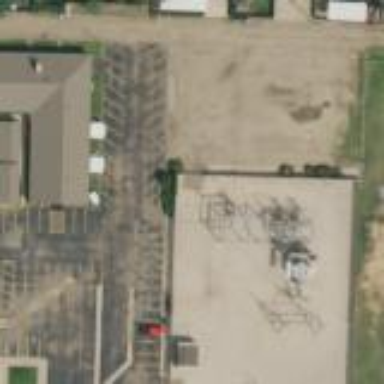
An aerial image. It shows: Distribution level power substation enclosed by fence.